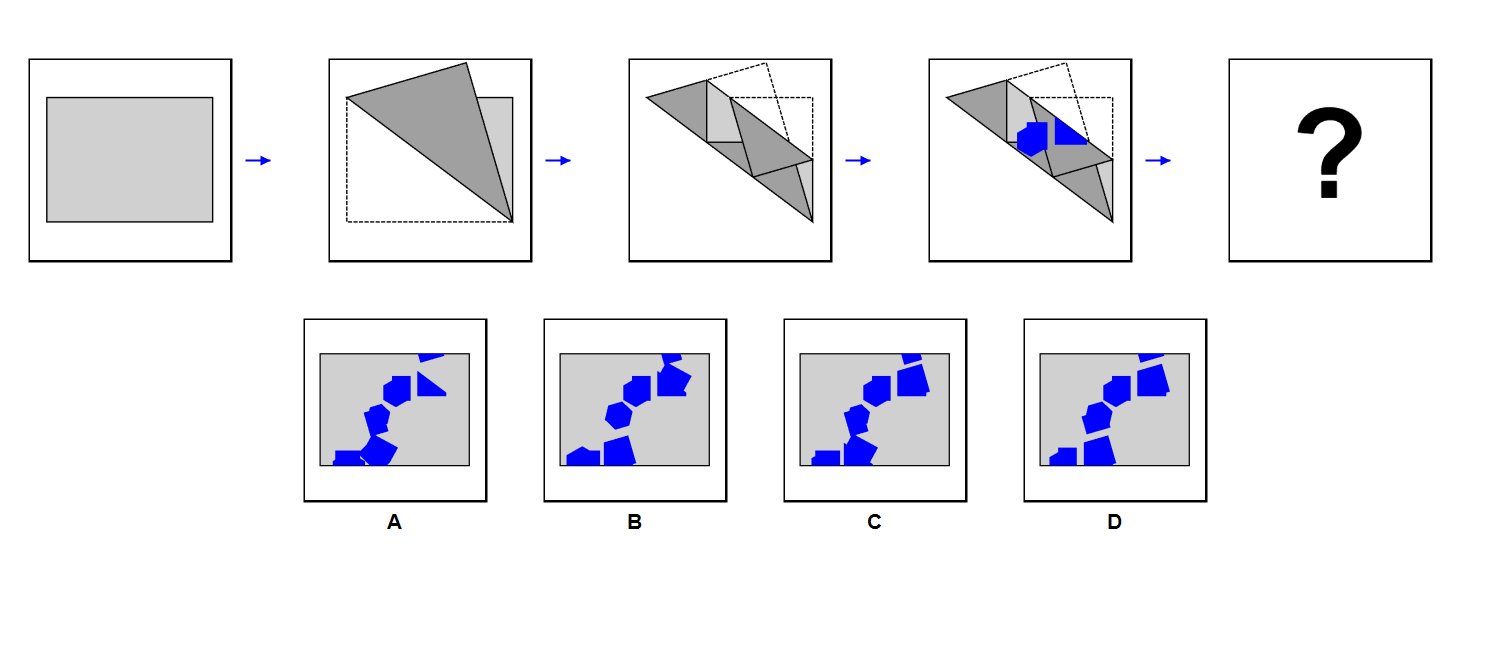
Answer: D